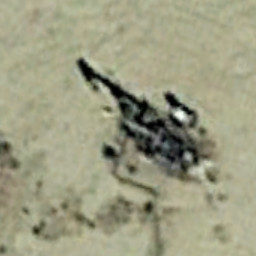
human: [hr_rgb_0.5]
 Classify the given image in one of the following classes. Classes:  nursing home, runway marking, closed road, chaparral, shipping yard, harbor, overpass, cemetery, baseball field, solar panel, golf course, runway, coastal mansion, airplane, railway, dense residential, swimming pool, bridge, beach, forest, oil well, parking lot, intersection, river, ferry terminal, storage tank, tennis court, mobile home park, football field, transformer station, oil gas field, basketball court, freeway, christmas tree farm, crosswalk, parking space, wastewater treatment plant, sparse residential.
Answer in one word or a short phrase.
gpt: oil well